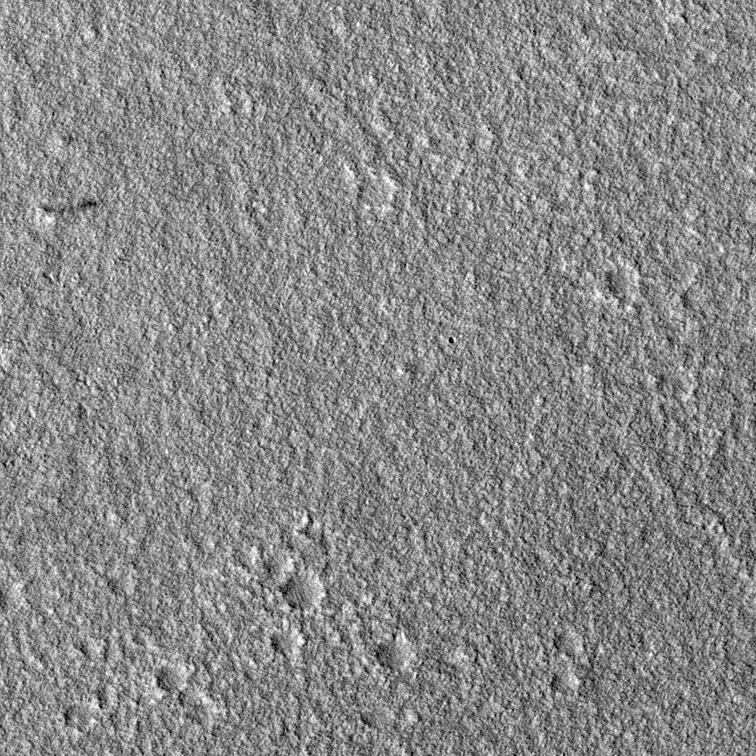
Label: dustdevil